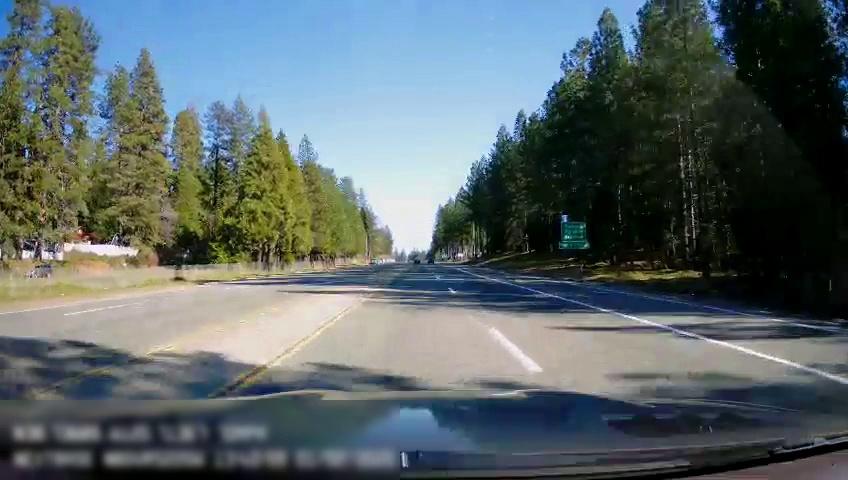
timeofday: Day
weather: Sunny
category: Drivable Space
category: Lanes | Opposite Lane
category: Lanes | Opposite Lane
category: Lanes | Current Lane
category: Lanes | Alternate Lane
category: Lanes | Alternate Lane
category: Lanes | Current Lane
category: Lanes | Alternate Lane
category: Lanes | Opposite Lane
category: Lanes | Opposite Lane
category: Traffic | Signs
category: Traffic | Signs